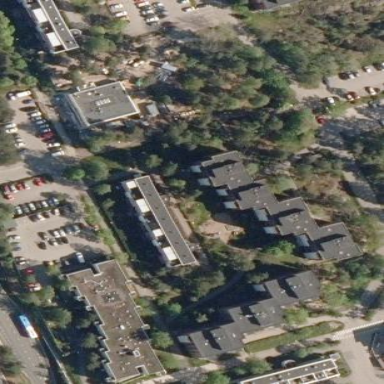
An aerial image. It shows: Apartment building with roof made of tar paper.